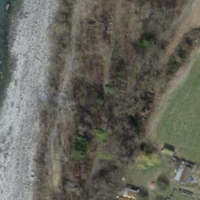
EUNIS habitat code: 41
Species observed at this site:
Alnus incana